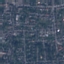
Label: Residential